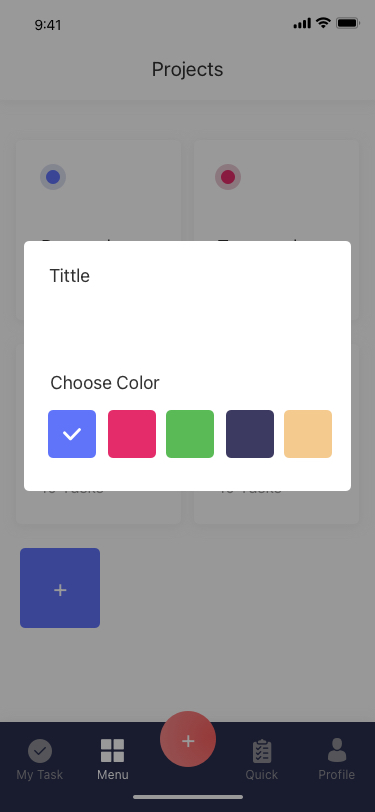
Text in this UI design:
Profile
Quick Note
Menu
My Task
+
Projects
Personal
10 Tasks
Home
10 Tasks
Teamworks
5 Tasks
Meet
10 Tasks
+
Choose Color
Tittle